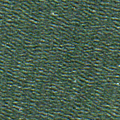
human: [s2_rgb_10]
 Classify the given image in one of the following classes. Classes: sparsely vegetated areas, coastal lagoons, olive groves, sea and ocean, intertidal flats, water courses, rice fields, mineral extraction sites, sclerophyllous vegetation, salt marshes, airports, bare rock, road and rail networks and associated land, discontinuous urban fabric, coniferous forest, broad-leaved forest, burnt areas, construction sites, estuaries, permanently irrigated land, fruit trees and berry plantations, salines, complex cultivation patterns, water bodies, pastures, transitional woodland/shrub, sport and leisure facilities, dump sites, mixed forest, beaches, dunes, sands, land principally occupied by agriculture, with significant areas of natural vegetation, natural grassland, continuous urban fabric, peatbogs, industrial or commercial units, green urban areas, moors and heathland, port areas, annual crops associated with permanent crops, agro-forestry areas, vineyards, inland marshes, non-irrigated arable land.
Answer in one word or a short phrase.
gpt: sea and ocean